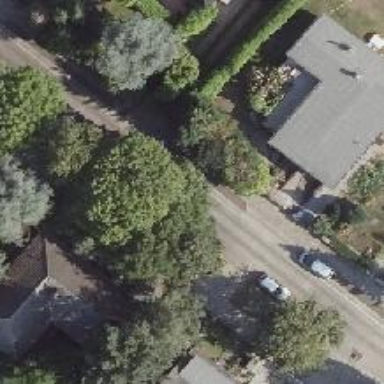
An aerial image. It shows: Avenue of deciduous broadleaved trees.